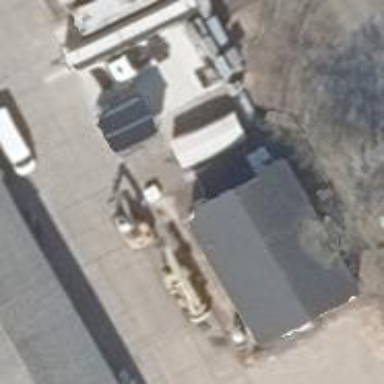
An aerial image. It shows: Gabled building.